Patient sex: F
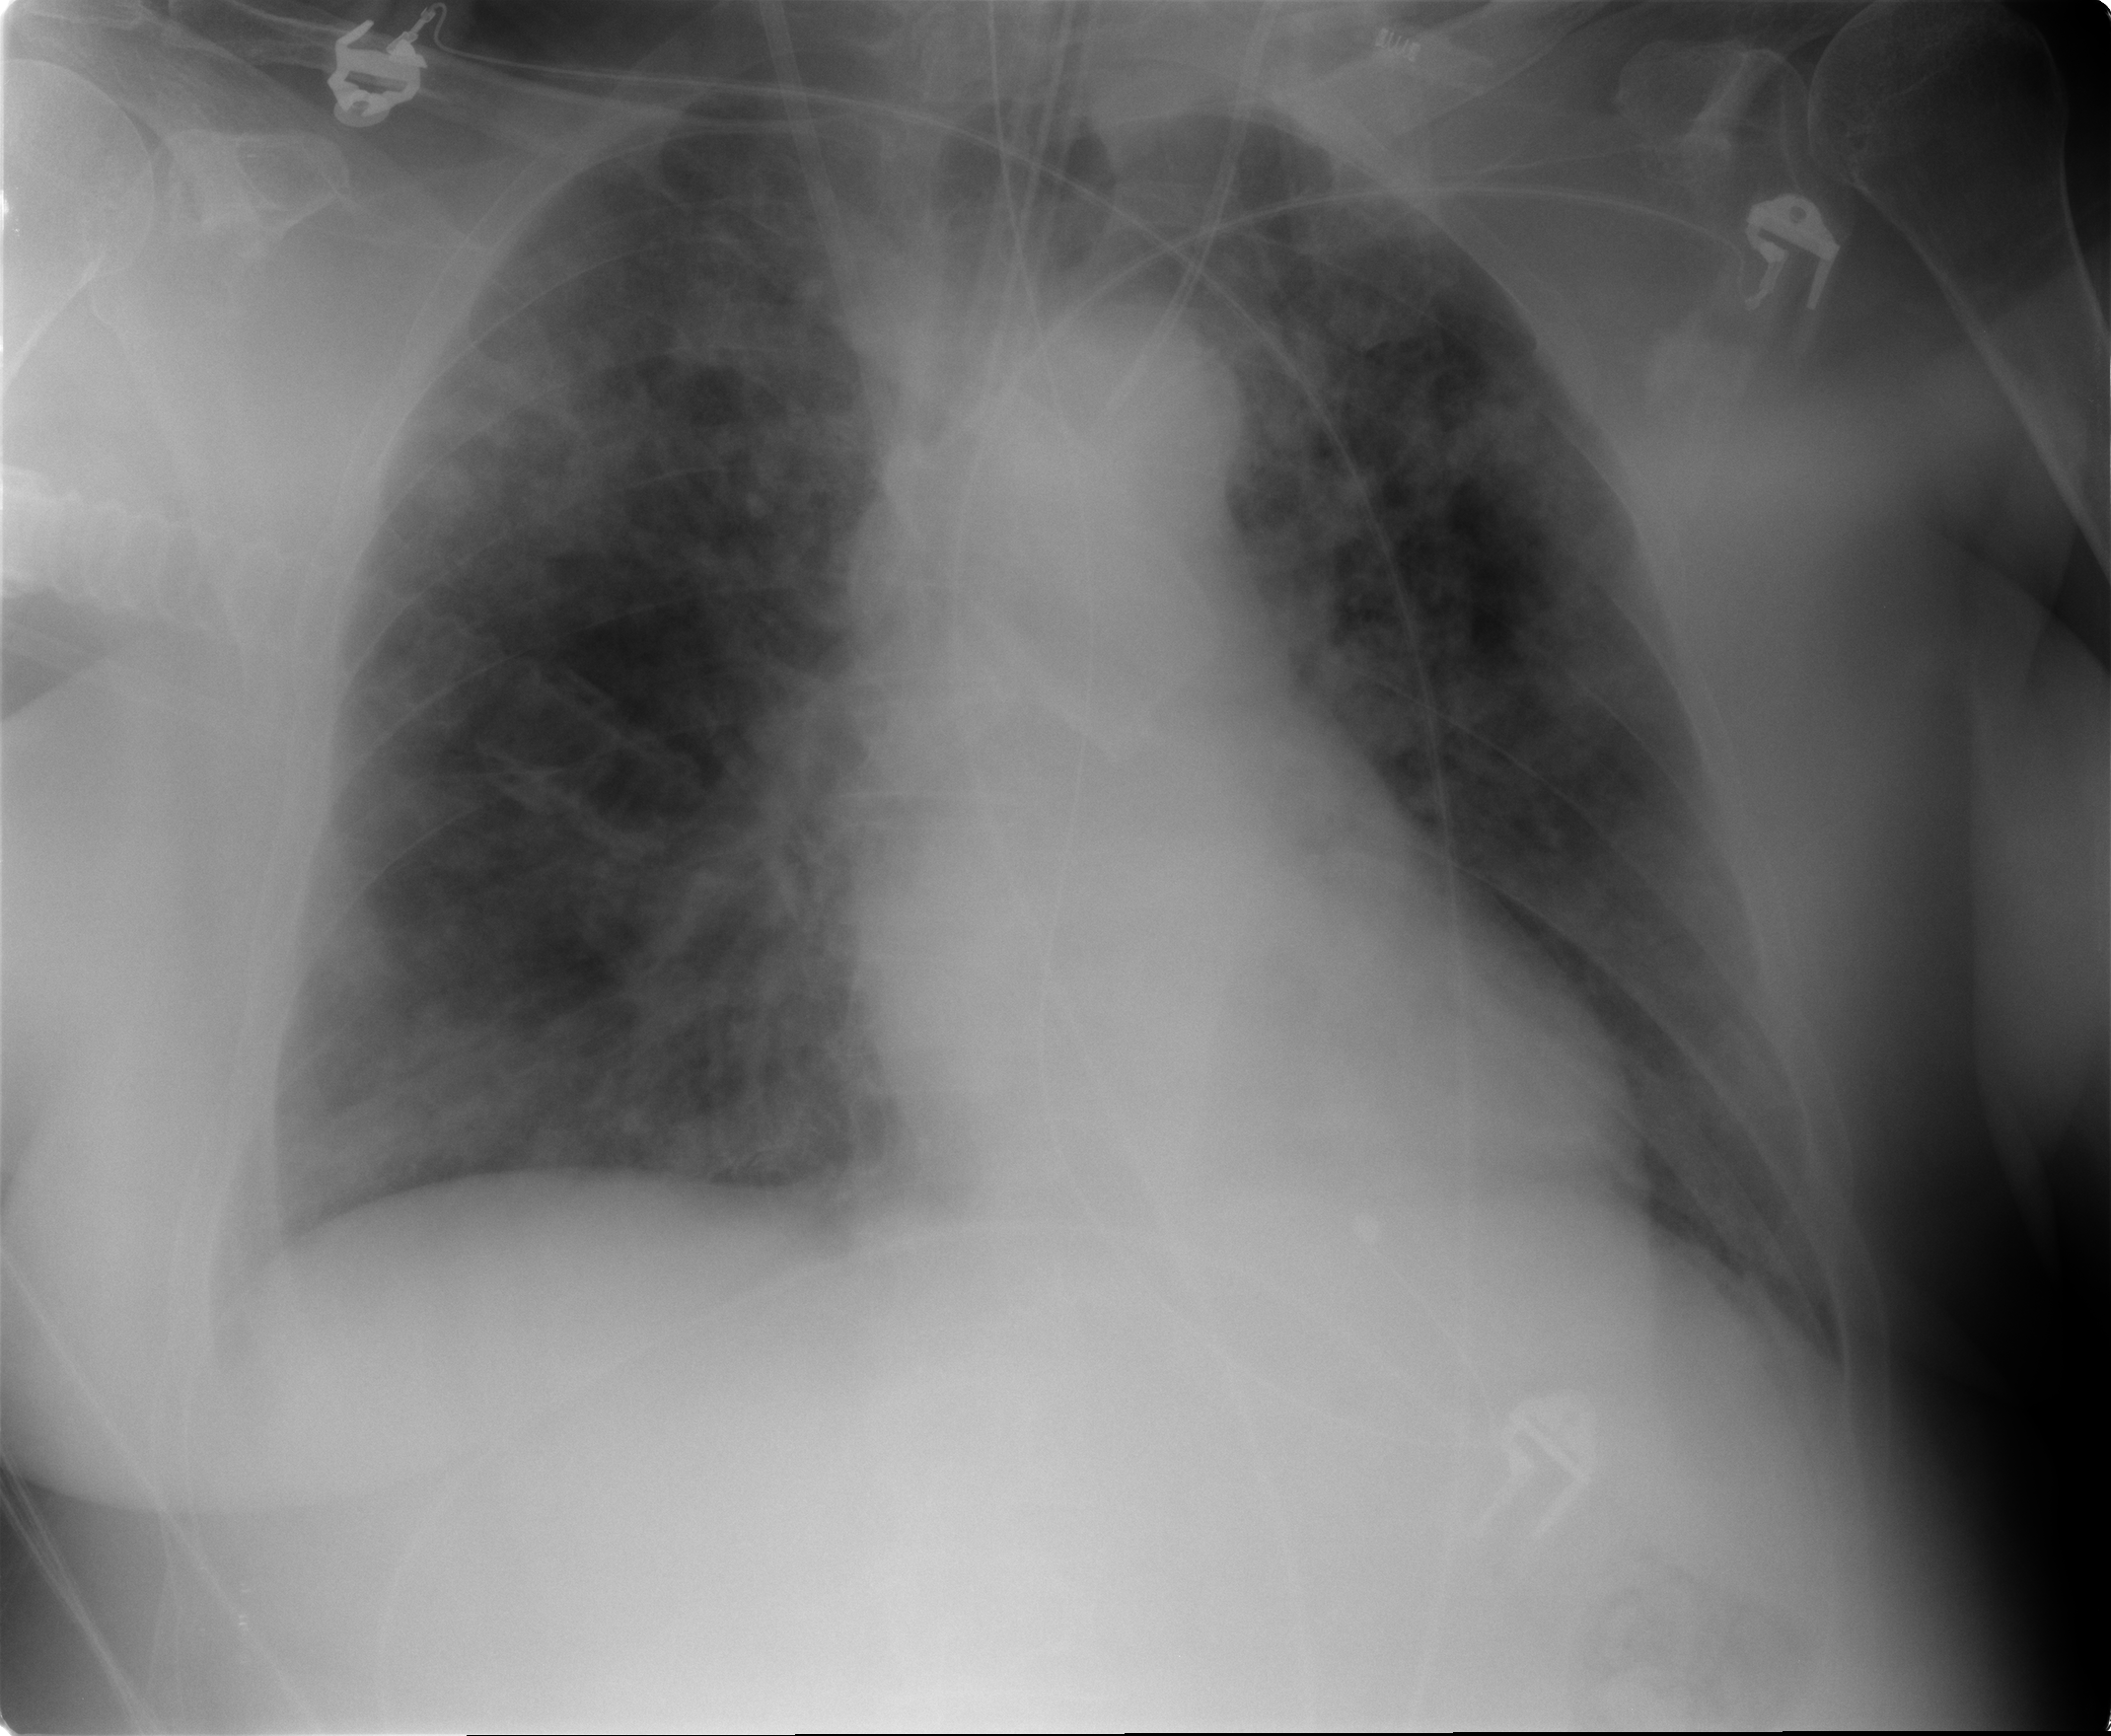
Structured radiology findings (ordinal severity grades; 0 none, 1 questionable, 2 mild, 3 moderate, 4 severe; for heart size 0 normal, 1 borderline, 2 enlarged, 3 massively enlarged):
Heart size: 0
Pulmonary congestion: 0
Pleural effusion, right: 0
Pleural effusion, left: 0
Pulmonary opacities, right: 3
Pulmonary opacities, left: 3
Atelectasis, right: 1
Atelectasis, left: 1